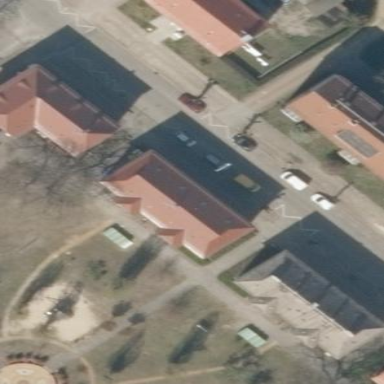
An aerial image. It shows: Hipped-roof building with apartments.